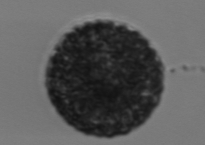
Label: Vicicitus_globosus